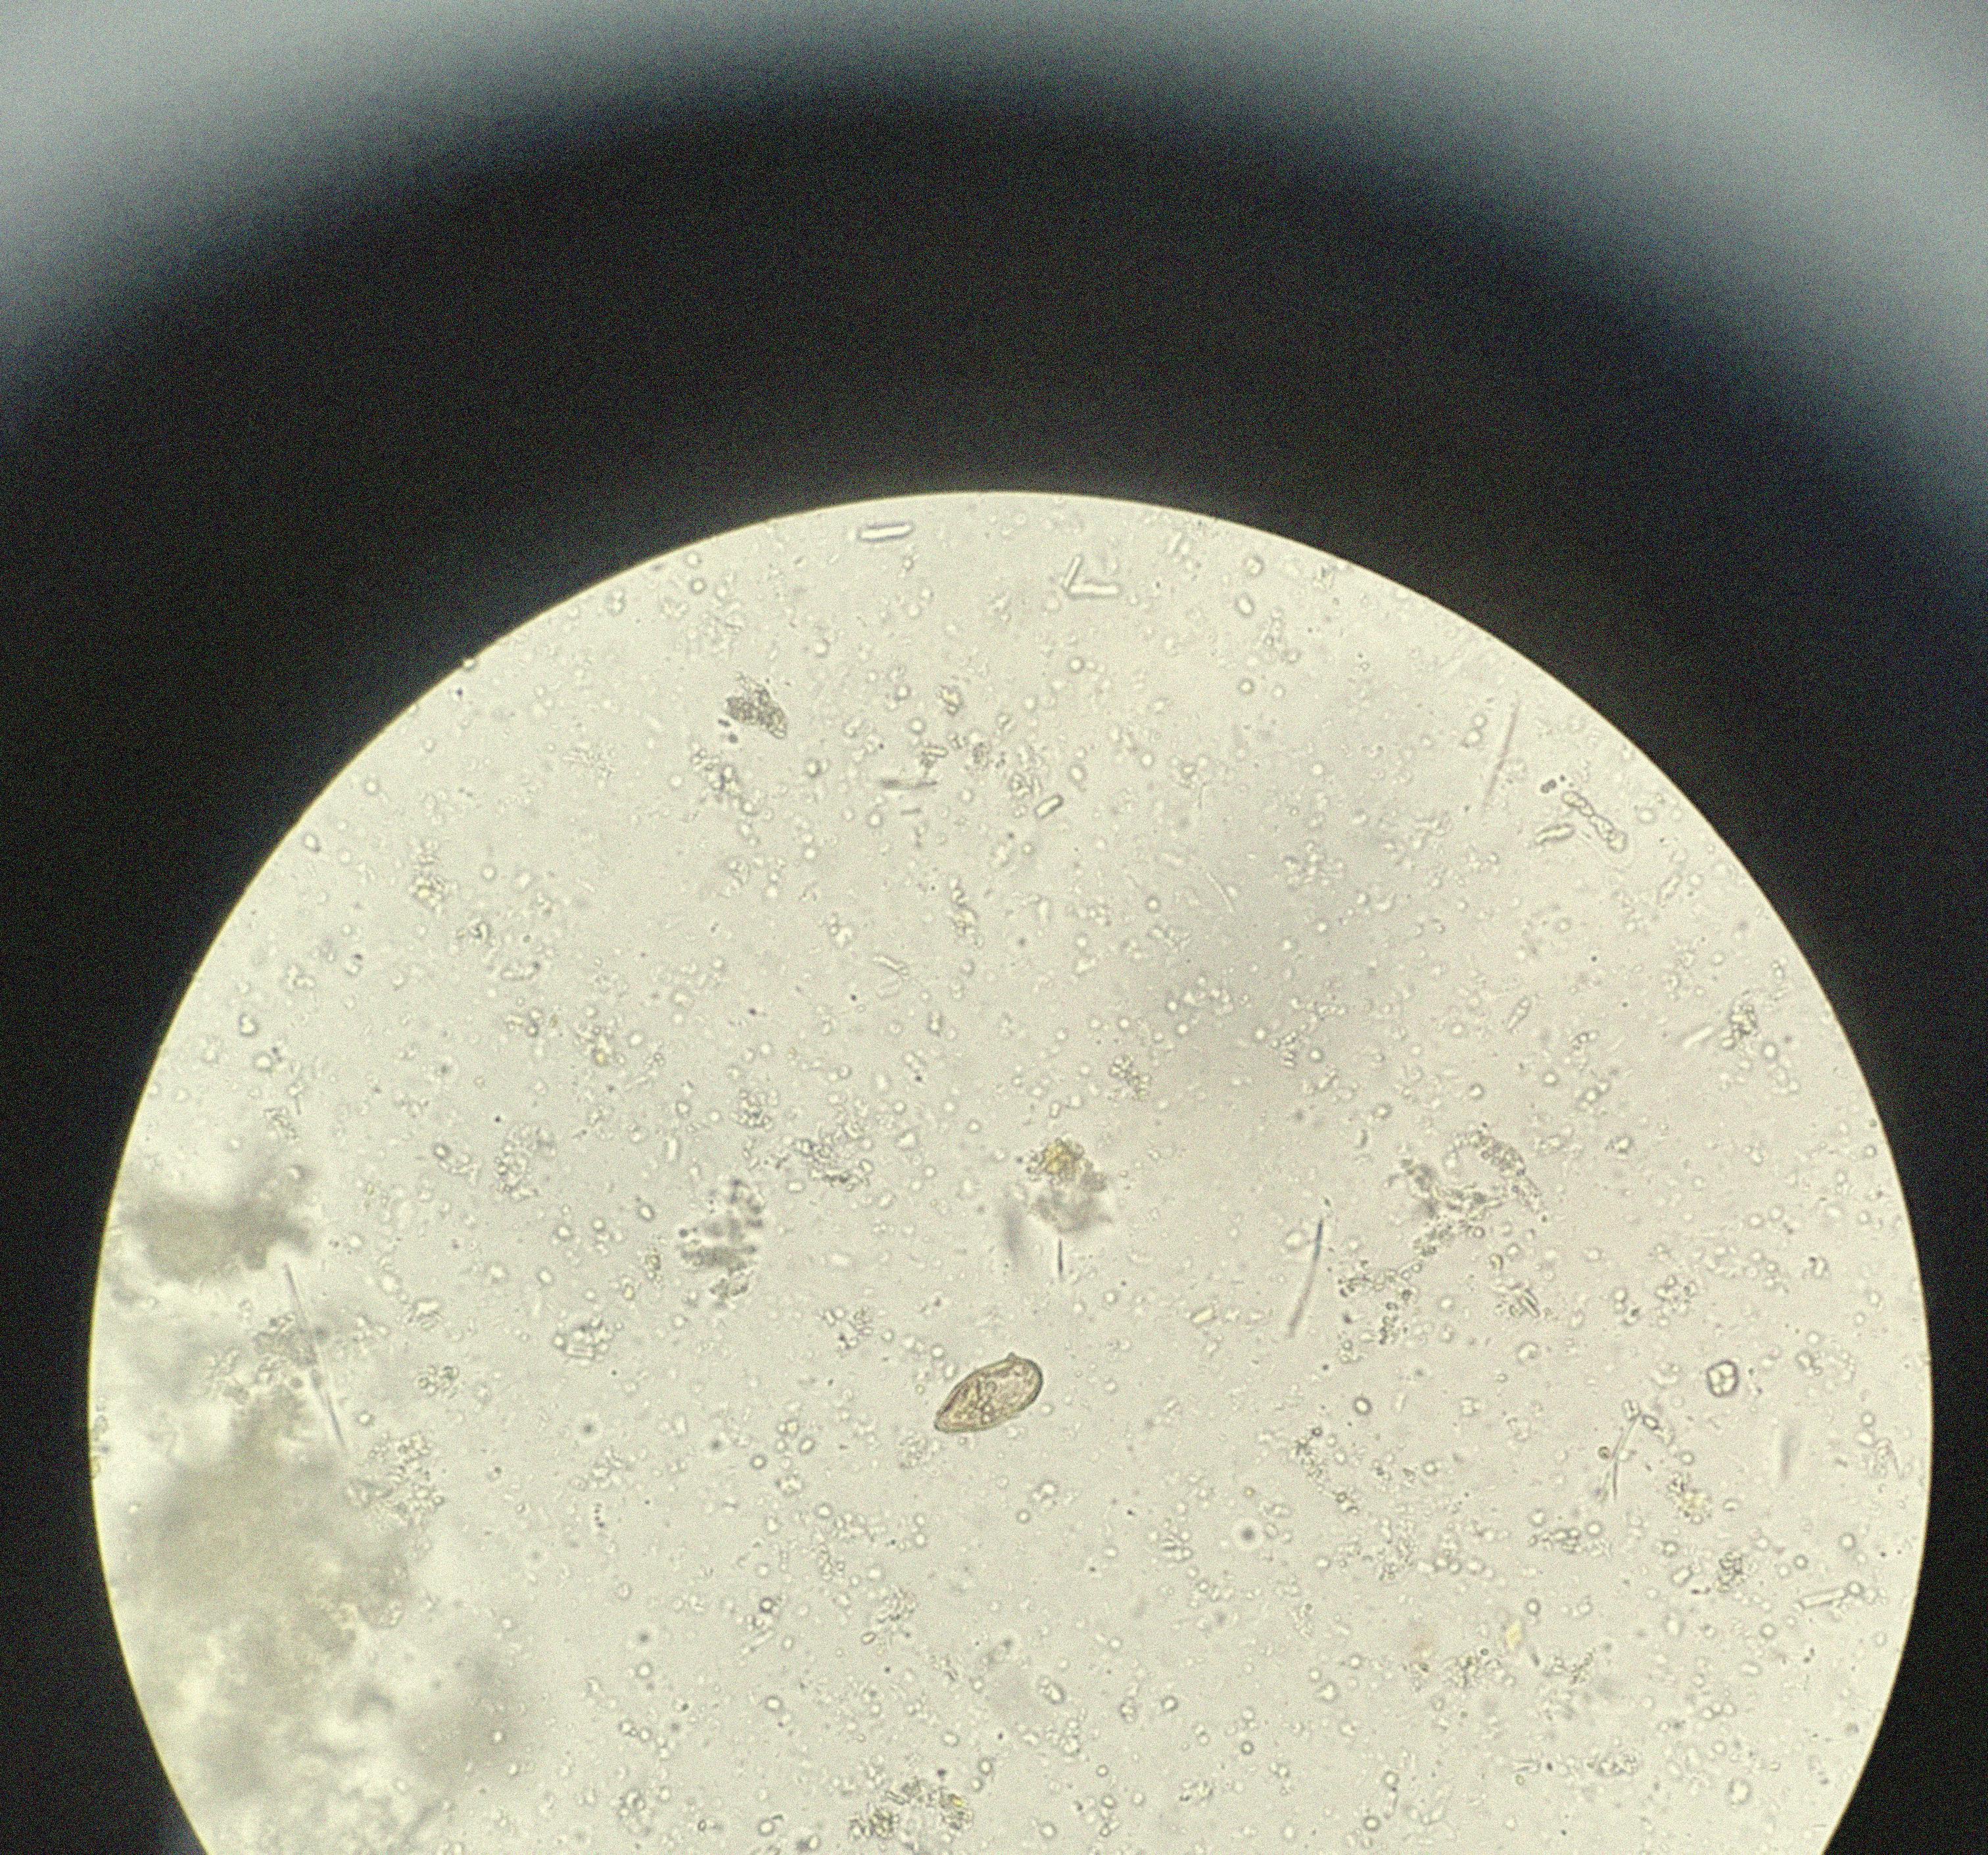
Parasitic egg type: Opisthorchis viverrine